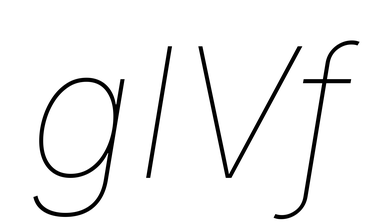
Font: Inter-Italic_Thin_Italic